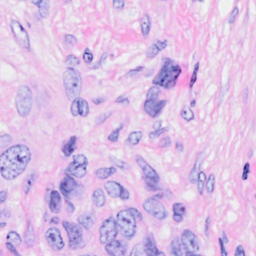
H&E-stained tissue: Breast